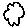
Label: cloud